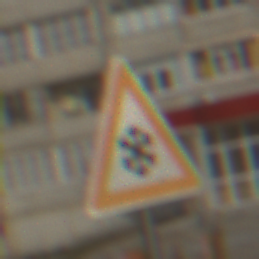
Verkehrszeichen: SchneeOderEisglaette
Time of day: MorningAfternoon
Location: Outdoor (Urban)
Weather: PartlyCloudy
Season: NotSpecified
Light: Natural